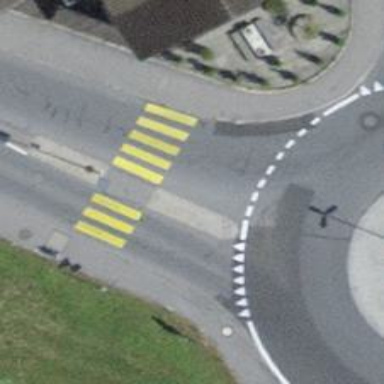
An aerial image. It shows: Kerb serving as barrier.